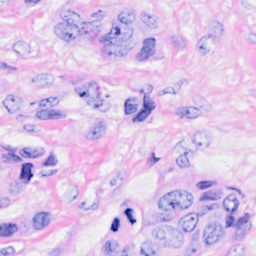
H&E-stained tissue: Breast